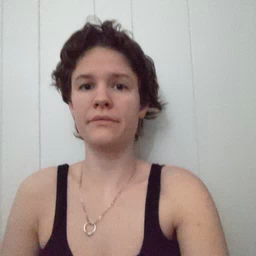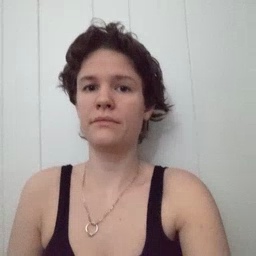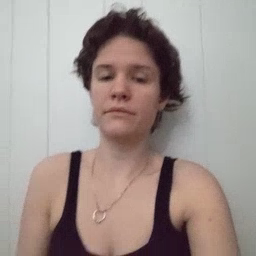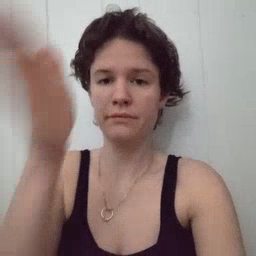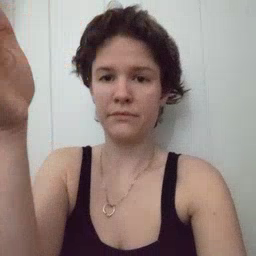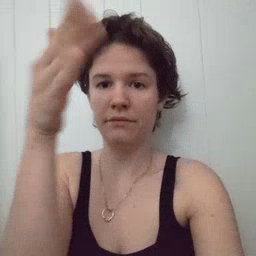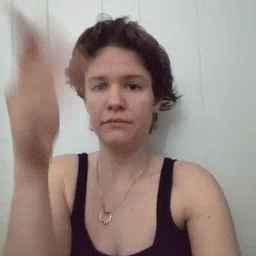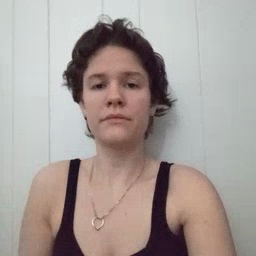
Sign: flag